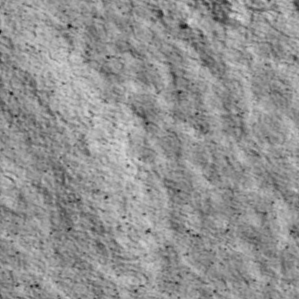
Label: non_frost